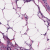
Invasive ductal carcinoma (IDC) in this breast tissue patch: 1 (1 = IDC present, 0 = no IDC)